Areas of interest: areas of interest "Scenic Spot"
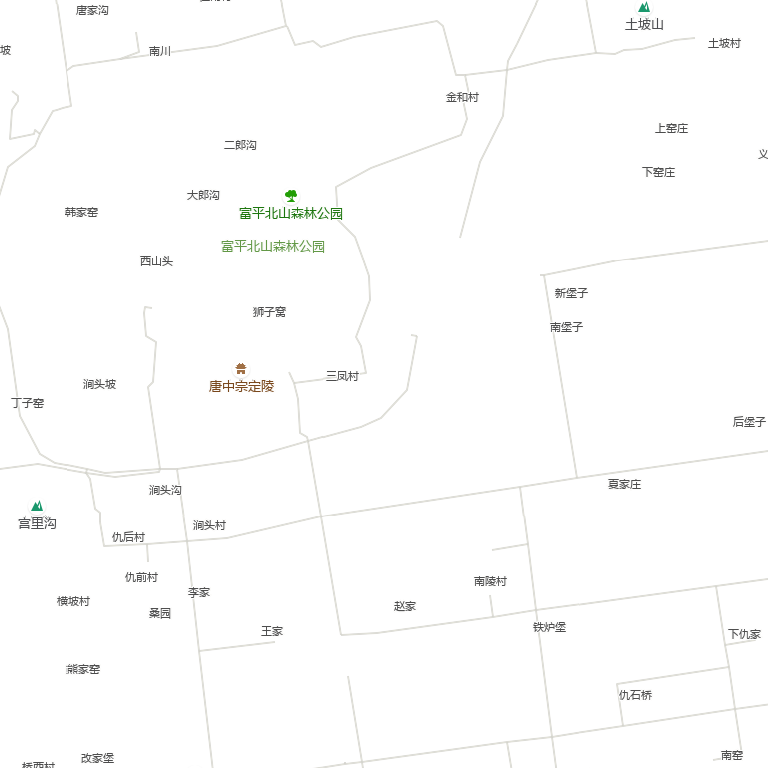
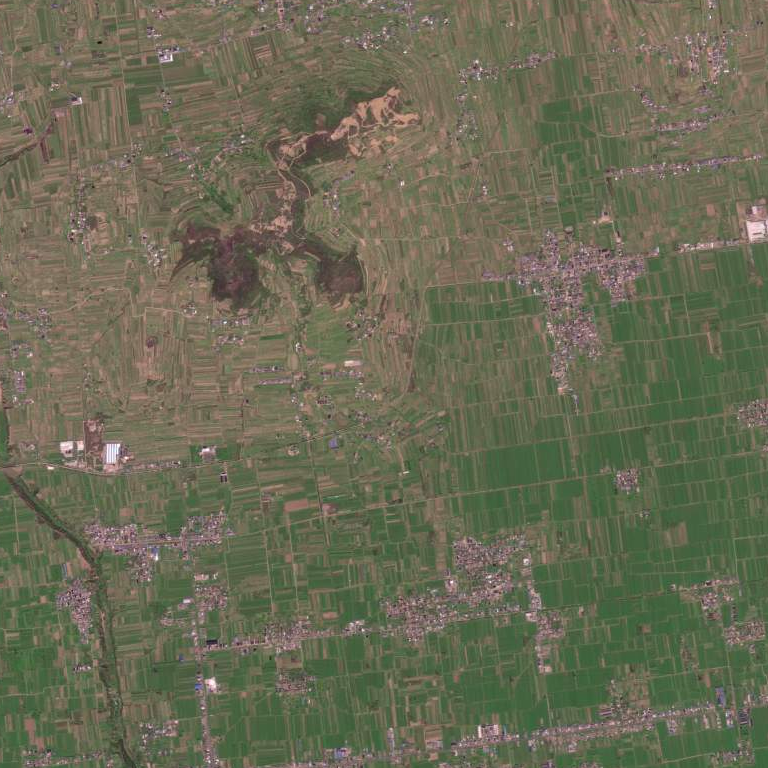